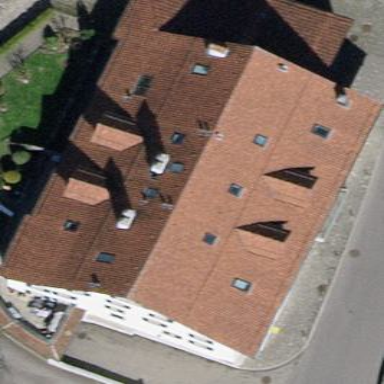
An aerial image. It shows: Gabled apartment building with pitched roofs.